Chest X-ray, AP view. Patient: 40 years old, sex F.
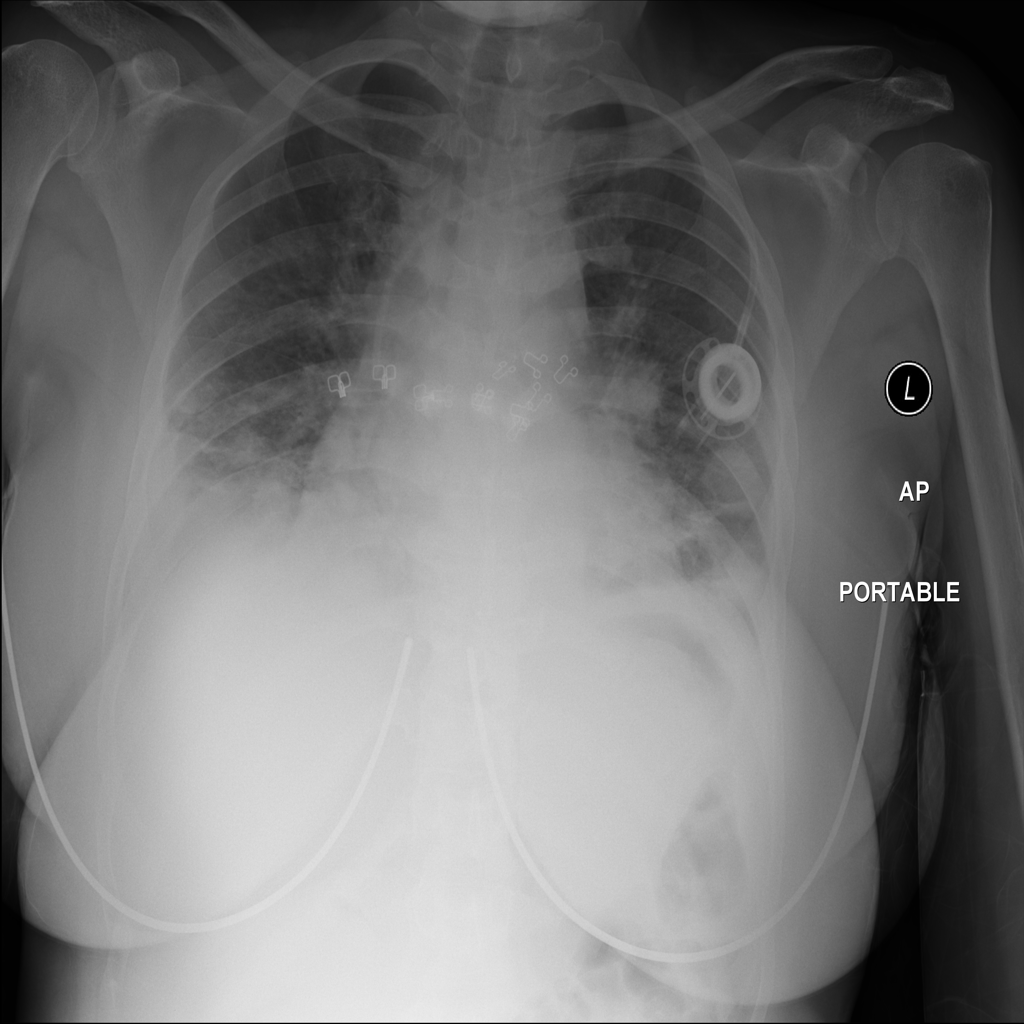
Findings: Consolidation, Mass, Nodule, Pneumonia